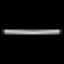
Label: line